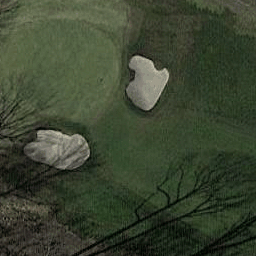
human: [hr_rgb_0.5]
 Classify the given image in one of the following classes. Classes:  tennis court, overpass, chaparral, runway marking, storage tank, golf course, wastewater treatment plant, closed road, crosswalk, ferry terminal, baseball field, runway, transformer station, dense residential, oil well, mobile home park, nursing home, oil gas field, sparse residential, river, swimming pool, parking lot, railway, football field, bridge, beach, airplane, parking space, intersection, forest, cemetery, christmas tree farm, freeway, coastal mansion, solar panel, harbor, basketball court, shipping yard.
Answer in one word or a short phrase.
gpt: golf course